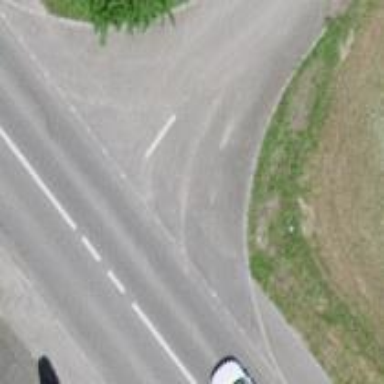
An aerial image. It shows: Unmarked crossing on footway.